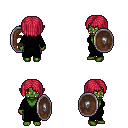
a pixel art fantasy rpg character, female body template, orc, green skin, gray robe, magenta pants, ruby red pageboy hairstyle, bracelets, shield, four views (front, back, left, right), 2x2 character sprite sheet, small pixel art, hard edges, no anti-aliasing